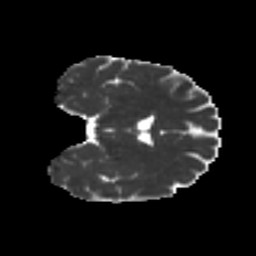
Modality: MD
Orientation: coronal
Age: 32
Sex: male
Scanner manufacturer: ge
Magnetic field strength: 3 T
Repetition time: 7.8 s
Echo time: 0.0607 s